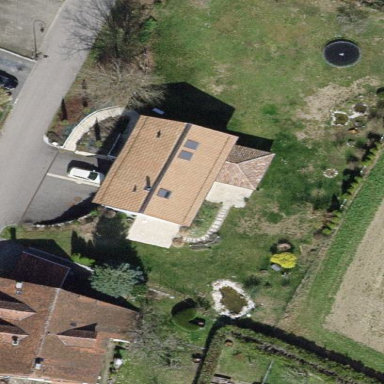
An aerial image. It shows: Simple and straightforward house.